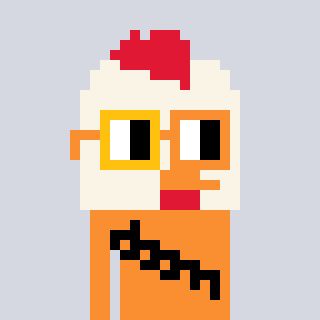
a pixel art character with square yellow and orange glasses, a chicken-shaped head and a orange-colored body on a cool background